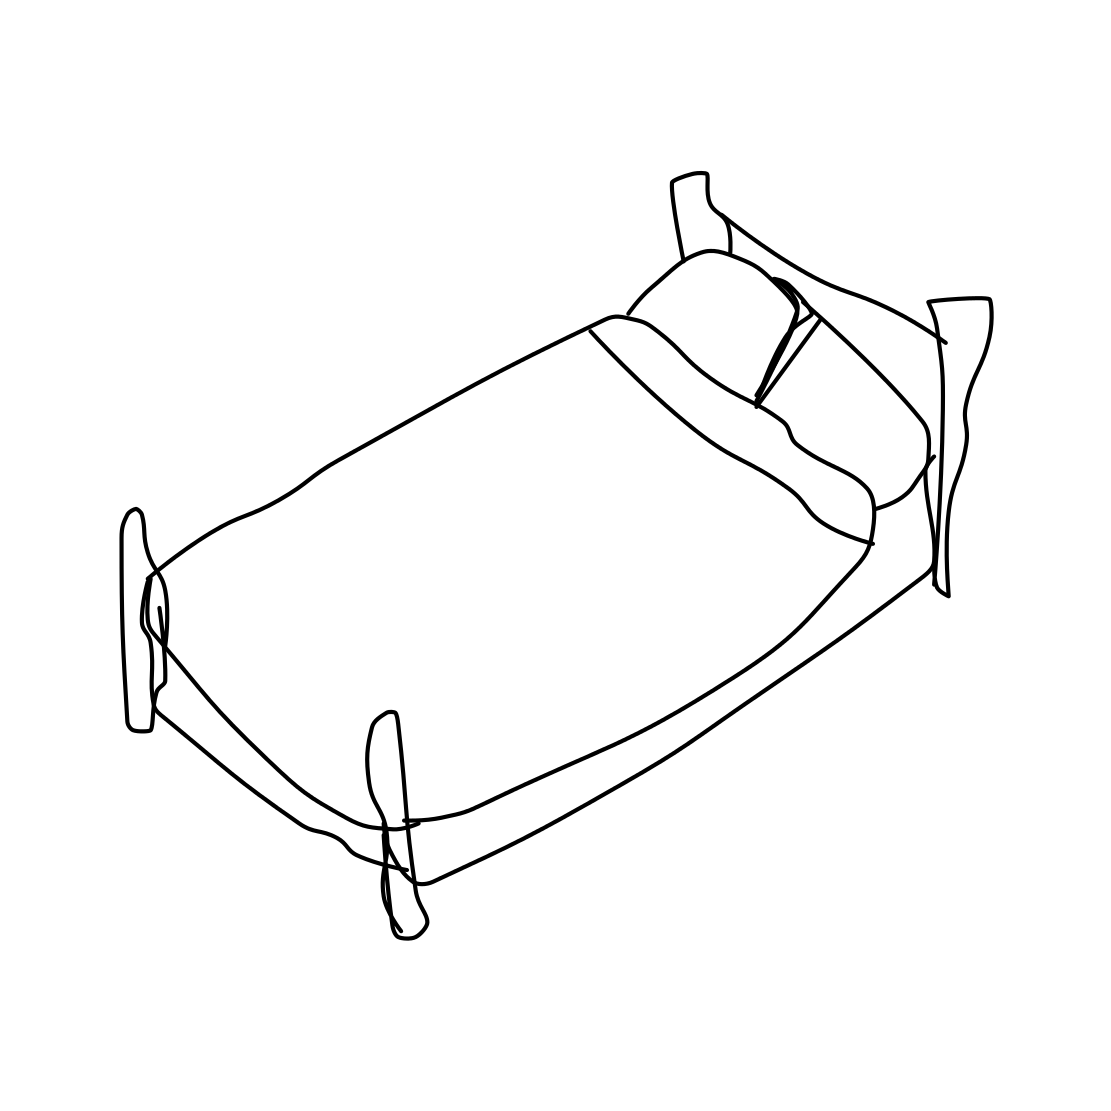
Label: bed